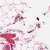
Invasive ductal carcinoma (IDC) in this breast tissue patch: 0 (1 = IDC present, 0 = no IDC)